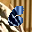
Label: 6